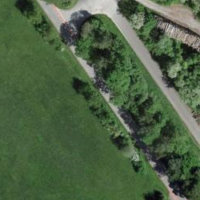
EUNIS habitat code: 25
Species observed at this site:
Gryllus campestris